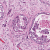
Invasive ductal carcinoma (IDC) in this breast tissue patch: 1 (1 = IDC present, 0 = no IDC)